Question: I have an iPhone screenshot (jpeg background) with a black overlay (with some opacity). I need to dynamically add a round stencil with a specific radius that overrides the black background so that it becomes more visible.
By I mean that i must set the x,y coordinates to whatever I need.
'''
#img {
display: block;
width: 480px;
height: 720px;
background: url('iphone.jpg') no-repeat center center
}
div.overlay {
display: block;
width: 480px;
height: 720px;
background-color: #000;
filter: alpha(opacity=65);
-khtml-opacity: 0.65;
-moz-opacity: 0.65;
opacity: 0.65;
}
div.stencil {
/* ??? */
}
'''
'''
<div id="img">
<div class="overlay"></div>
<div class="stencil"></div>
</div>
'''
Here it's an example of what i'm trying to achieve:

Is it possible? Thanks.
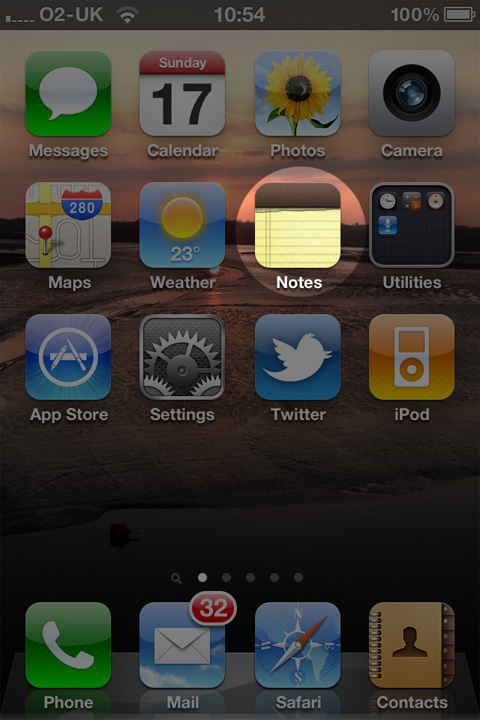
Answer: I'll show you , with an , and with HTML5 .
## DIV overlay:
<URL>
I would suggest to create an big square opaque .png with four 1/4 circle holes at each corner.
Set it as repeated background for the '.overlay'.
Than setting that DIV's 'packground-position: Xpx , Ypx;' you'll perfectly target any desired area at the exact center.
'''
<div id="img">
<div class="overlay"></div>
</div>
'''
'''
#img {
position:relative;
overflow:hidden;
width: 199px;
height: 390px;
background: url('iphone.jpg') no-repeat center center;
}
.overlay {
position:absolute;
height:100%;
width:100%;
background:url(http://i.stack.imgur.com/ohb0l.png);
/* PLAY HERE: */
background-position: 120px 130px;
}
'''

---
## Otherwise use canvas :)
'globalCompositeOperation = 'destination-out';' will do the trick:
The following code will put a mask over an image and remove an from the mask:
<URL>
'''
<canvas id="iphone"></canvas>
'''
'''
var cirsleSize = 30 , // circle radius
circleX = 120 , // X pos
circleY = 130 ; // Y pos
// ---------------------------------------------
var canvas = document.getElementById('iphone'),
ctx = canvas.getContext('2d'),
img = new Image();
canvas.height=390;
canvas.width=199;
img.onload = function() {
ctx.drawImage(img, 0, 0, canvas.width, canvas.height);
ctx.fillStyle = "rgba(255,255,255,0)";
ctx.fillRect(0, 0, canvas.width, canvas.height);
var mask = document.createElement('canvas');
mask.width = canvas.width;
mask.height = canvas.height;
var maskCtx = mask.getContext('2d');
maskCtx.fillStyle = "rgba(0,0,0,0.6)";
maskCtx.fillRect(0, 0, mask.width, mask.height);
maskCtx.globalCompositeOperation = 'destination-out';
maskCtx.arc(circleX, circleY, cirsleSize, 0, 2*Math.PI);
maskCtx.fill();
ctx.drawImage(mask,0,0);
};
img.src = 'iphone_199x390.jpg';
'''